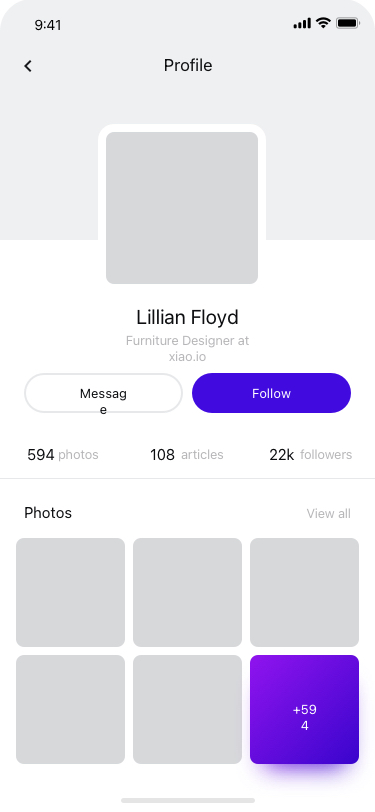
Text in this UI design:
Lillian Floyd
Furniture Designer at xiao.io
Profile
Follow
Message
22k
594
108
followers
photos
articles
Photos
View all
+594